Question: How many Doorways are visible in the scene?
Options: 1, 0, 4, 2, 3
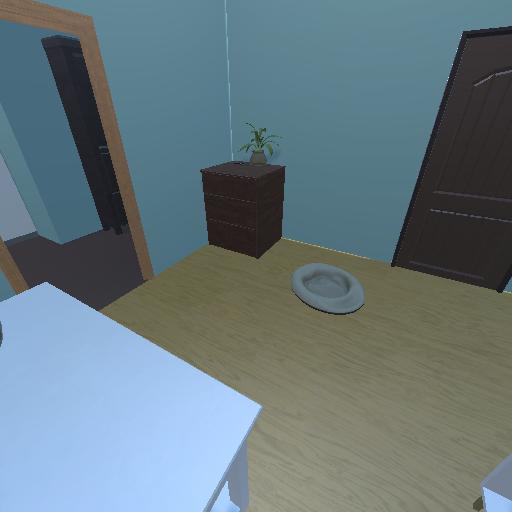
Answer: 1